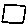
Label: square